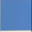
Piece: xx